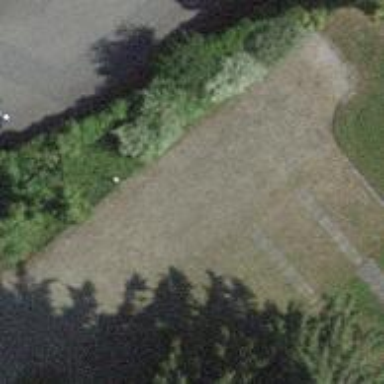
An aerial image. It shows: Parking area with surface.